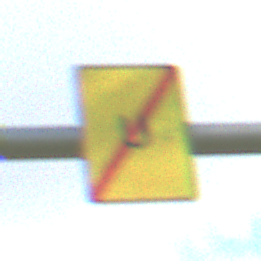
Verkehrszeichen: EndeUmleitung
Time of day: MorningAfternoon
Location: Outdoor (Suburban)
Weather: PartlyCloudy
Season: NotSpecified
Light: Natural